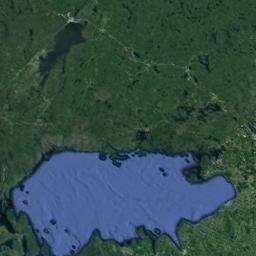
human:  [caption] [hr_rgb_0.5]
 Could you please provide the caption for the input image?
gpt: The lake in the picture is in the desert .

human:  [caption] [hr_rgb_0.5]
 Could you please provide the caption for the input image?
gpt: There is an irregularly shaped pale blue lake on the ground with green vegetation .

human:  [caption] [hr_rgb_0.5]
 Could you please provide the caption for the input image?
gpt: A big blue lake and a small green lake lie on a plain covered with vegetation .

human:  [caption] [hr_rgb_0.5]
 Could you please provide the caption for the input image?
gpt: The lake below is the greatest .

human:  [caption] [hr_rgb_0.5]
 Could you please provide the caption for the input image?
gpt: There are green meadows around the blue lake .